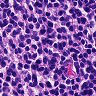
Metastatic tissue present: no